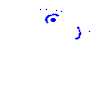
Particle: pion